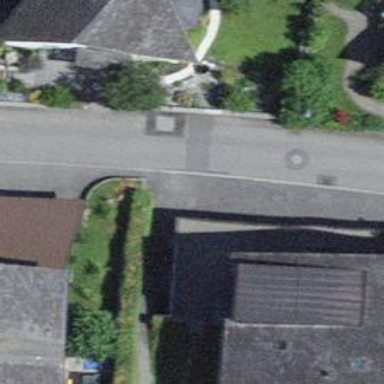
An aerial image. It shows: Residential road.